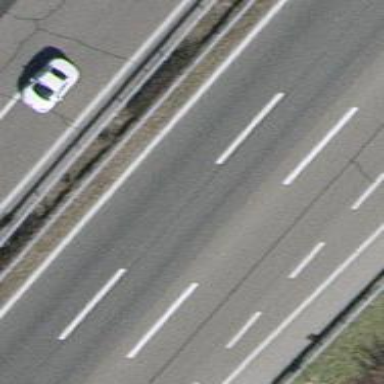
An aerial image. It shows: Asphalt motorway.